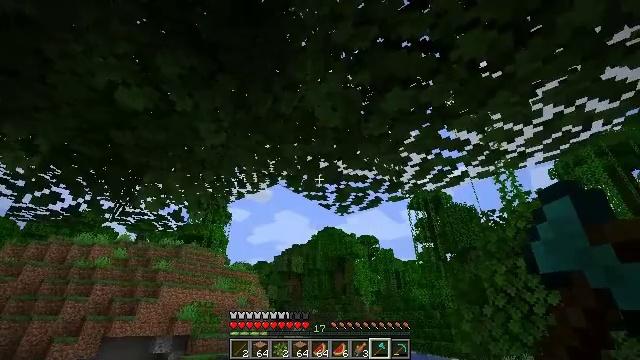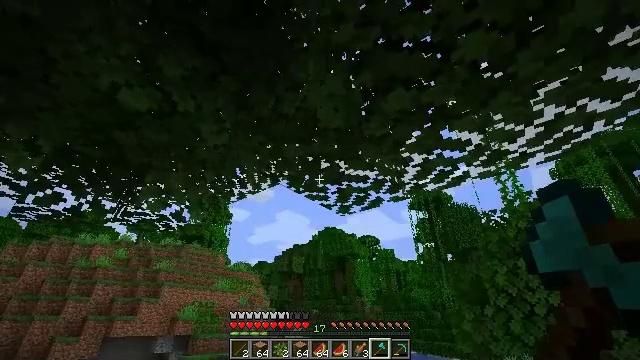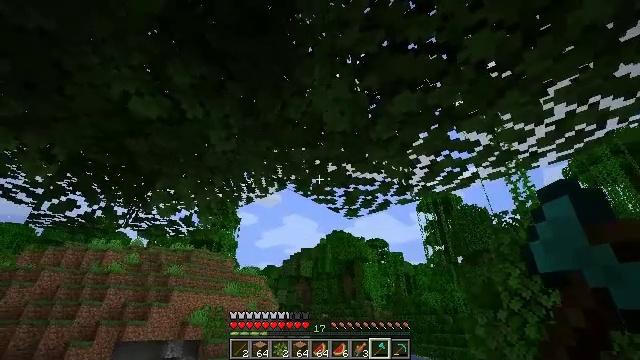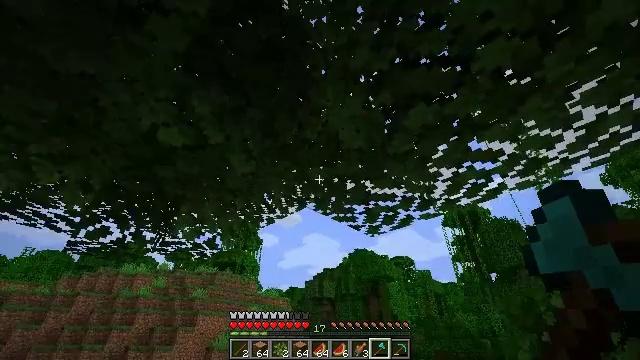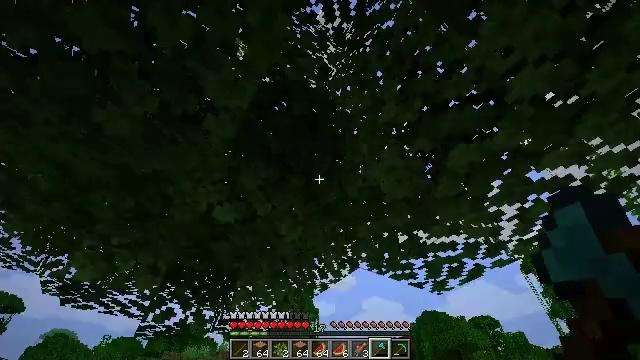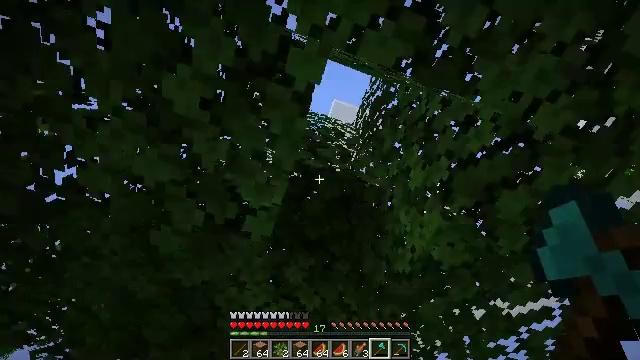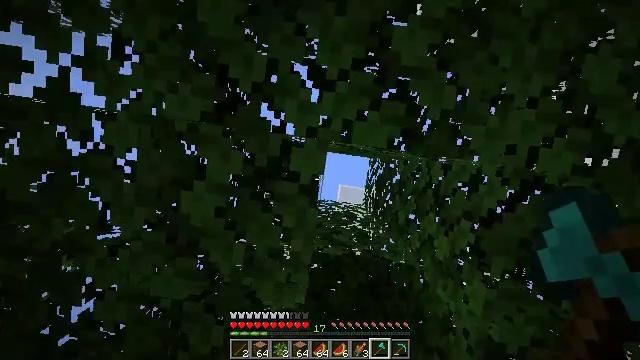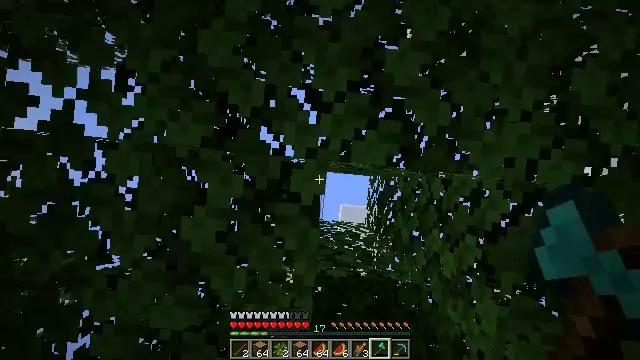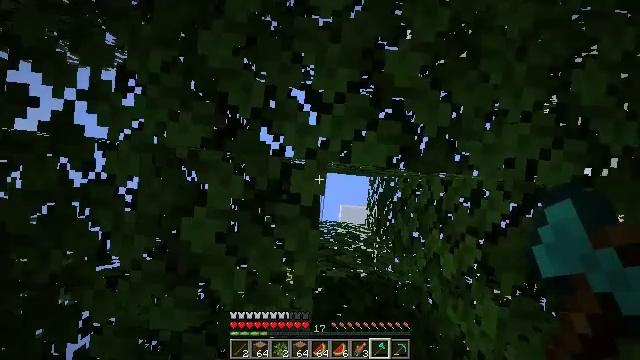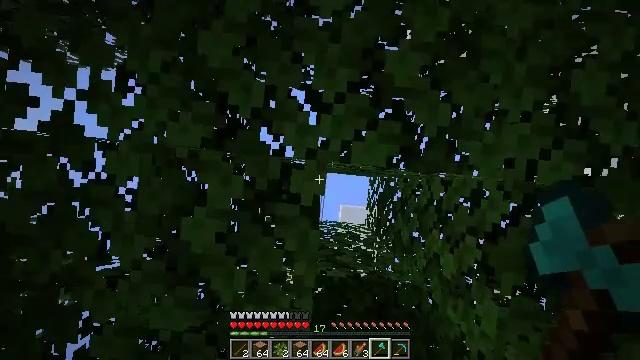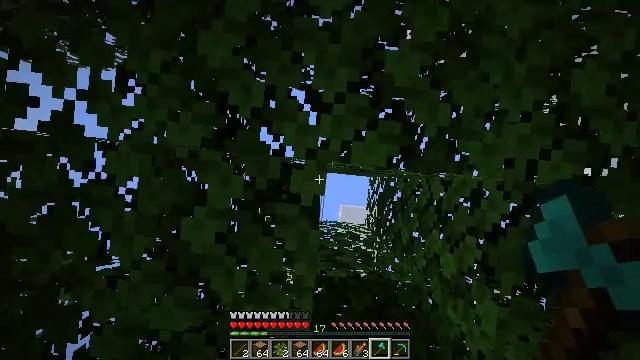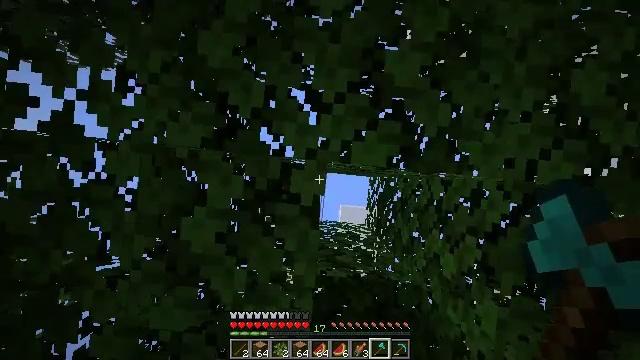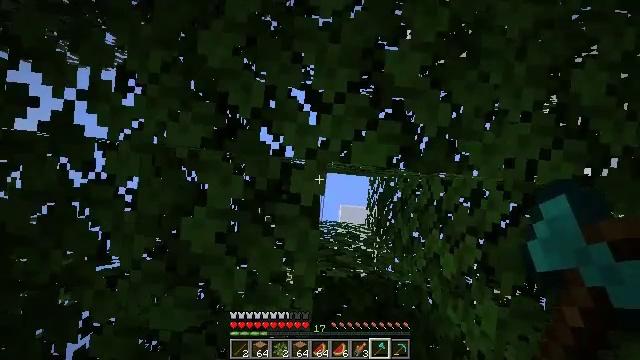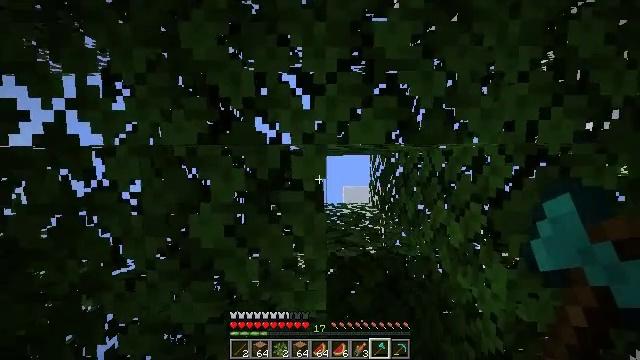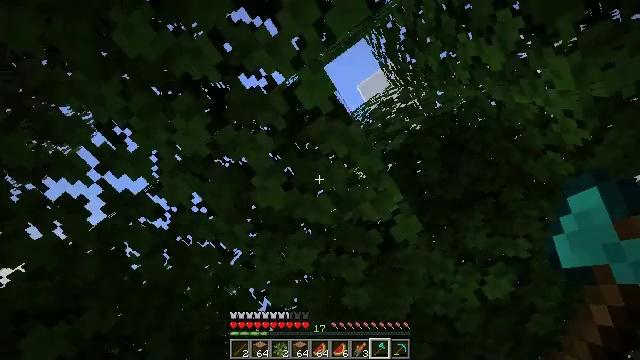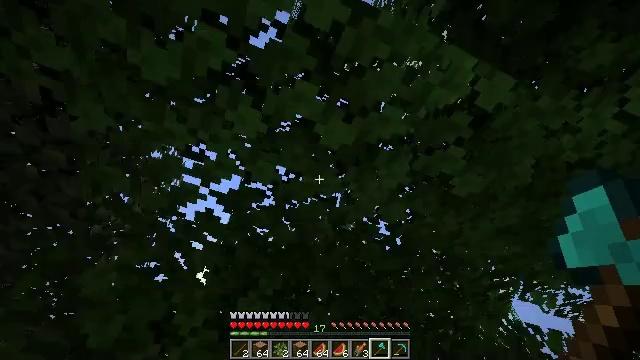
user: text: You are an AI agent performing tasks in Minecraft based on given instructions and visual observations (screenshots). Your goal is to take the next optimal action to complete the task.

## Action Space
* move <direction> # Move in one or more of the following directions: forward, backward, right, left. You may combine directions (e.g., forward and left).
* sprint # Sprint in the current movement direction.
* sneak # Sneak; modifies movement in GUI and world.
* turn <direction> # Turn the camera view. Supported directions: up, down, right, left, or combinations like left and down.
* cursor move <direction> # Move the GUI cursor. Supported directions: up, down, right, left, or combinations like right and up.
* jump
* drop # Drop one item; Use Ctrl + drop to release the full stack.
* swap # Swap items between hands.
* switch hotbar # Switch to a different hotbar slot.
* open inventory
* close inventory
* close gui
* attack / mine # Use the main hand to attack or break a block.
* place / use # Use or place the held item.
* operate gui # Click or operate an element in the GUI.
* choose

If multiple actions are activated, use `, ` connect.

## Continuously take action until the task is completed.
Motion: motion action
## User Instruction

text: Mine the birch log from the tree.
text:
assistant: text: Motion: no_op
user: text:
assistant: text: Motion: turn left
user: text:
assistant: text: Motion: turn left and up
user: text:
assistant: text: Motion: turn left and up
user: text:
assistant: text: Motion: turn left and up
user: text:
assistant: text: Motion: turn left and up
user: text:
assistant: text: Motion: turn left and up
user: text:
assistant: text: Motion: no_op
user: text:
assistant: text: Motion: no_op
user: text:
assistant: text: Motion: no_op
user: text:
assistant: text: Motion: no_op
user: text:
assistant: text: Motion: no_op
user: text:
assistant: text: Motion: turn left and down
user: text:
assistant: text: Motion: turn left and down
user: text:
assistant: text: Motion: turn left and down
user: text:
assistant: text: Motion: turn left and down
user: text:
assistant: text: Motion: turn left
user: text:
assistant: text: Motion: no_op
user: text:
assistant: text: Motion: no_op
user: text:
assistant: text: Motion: turn right and down
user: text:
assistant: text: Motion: turn right and down
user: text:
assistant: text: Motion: turn right and down
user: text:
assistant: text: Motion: turn down
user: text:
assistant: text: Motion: turn left and down
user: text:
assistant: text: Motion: turn left and down
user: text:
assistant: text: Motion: turn left and down
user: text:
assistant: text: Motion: no_op
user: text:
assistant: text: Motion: turn down
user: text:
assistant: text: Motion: turn down
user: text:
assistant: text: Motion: turn down